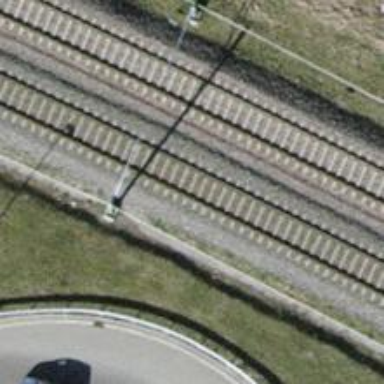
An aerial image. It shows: Single railway track with electrified contact line.